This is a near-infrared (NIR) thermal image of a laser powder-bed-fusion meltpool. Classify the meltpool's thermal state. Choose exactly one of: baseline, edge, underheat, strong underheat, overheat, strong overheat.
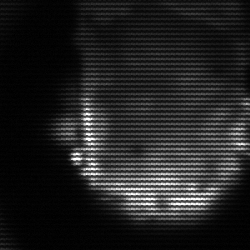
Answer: baseline